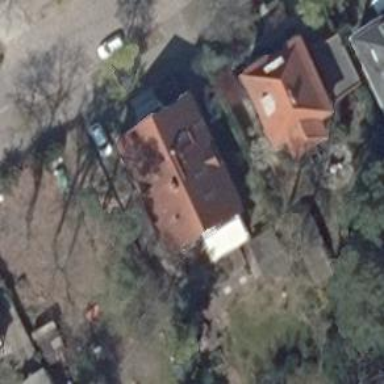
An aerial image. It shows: White building with gabled roof.